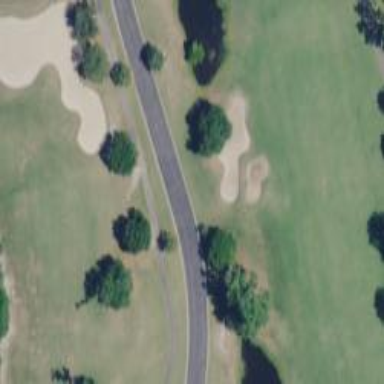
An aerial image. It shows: Path for golf carts.